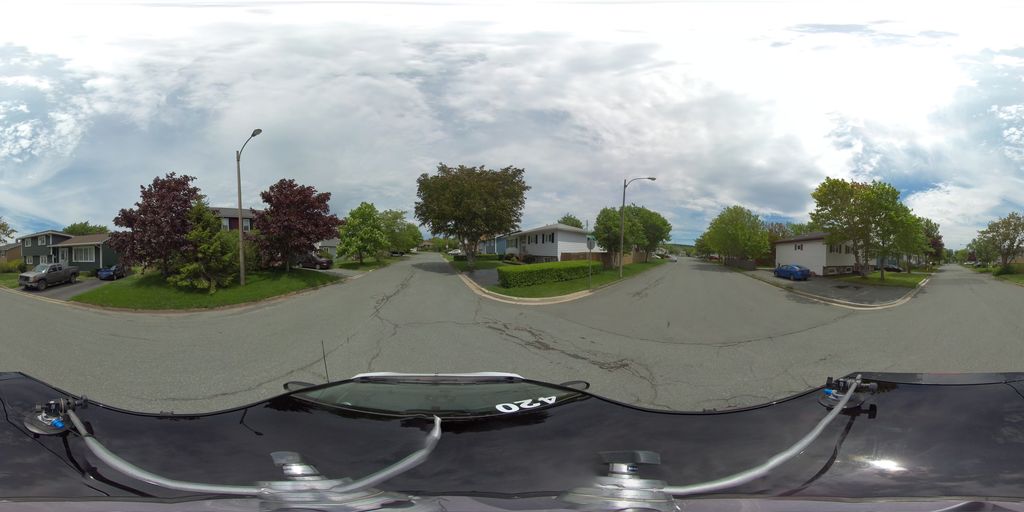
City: st_johns